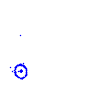
Particle: proton